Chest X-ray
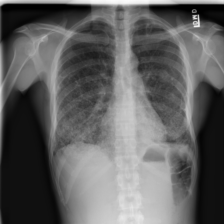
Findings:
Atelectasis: negative
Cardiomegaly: negative
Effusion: negative
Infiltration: positive
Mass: negative
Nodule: negative
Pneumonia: negative
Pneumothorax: negative
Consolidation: negative
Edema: negative
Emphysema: negative
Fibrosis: positive
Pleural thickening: negative
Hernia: negative